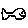
Label: fish